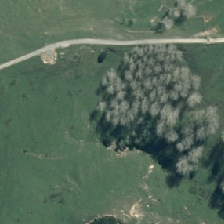
Land cover: deciduous_hardwood